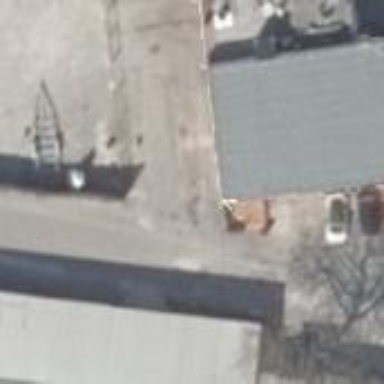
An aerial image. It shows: Industrial building housing tyre shop.